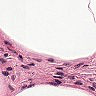
Metastatic tissue present: no